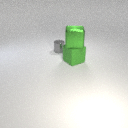
large green metal cube above large green rubber cube